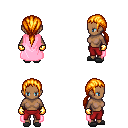
a pixel art fantasy rpg character, female body template, human, dark skin, pink cape, red pants, light blonde ponytail hairstyle, gold gloves, gray slippers, four views (front, back, left, right), 2x2 character sprite sheet, small pixel art, hard edges, no anti-aliasing